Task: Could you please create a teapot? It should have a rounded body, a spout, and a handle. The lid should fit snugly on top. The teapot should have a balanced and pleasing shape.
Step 115:
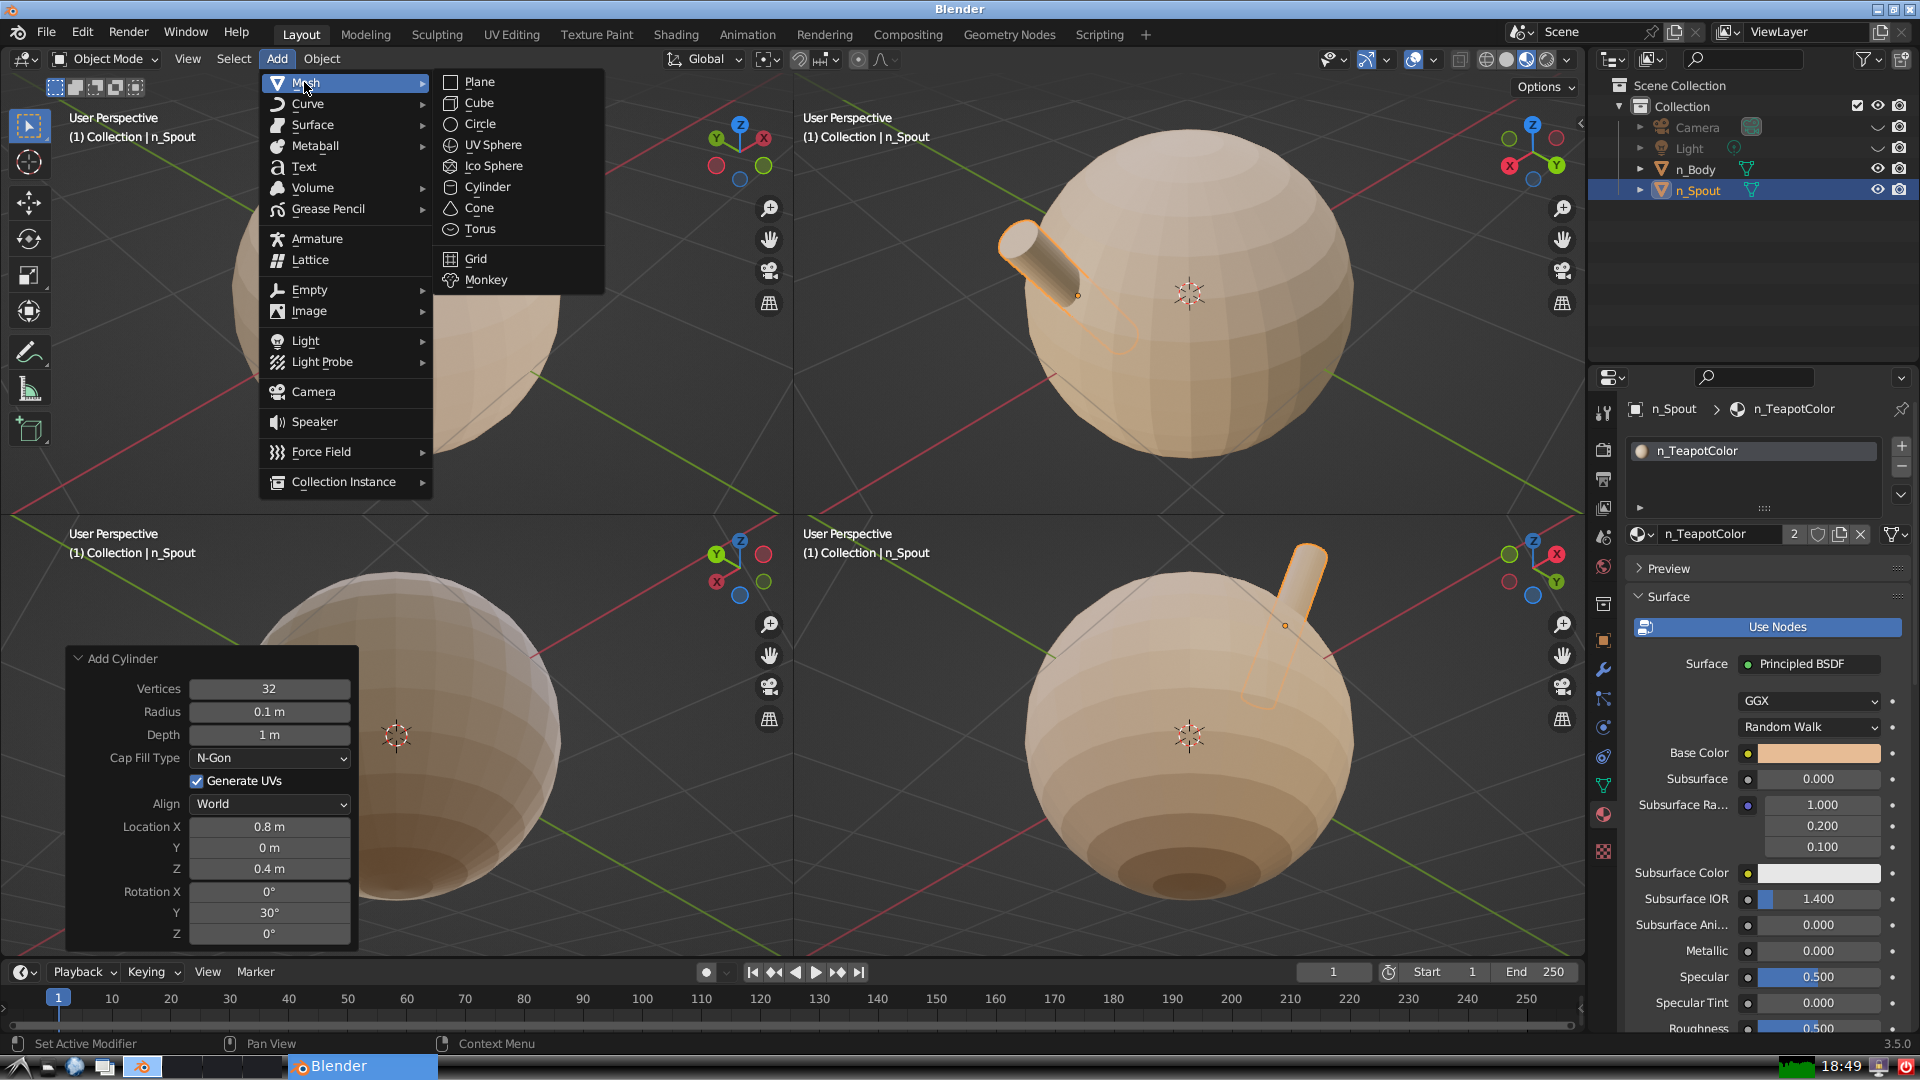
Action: {"mouse_move": [499, 231]}